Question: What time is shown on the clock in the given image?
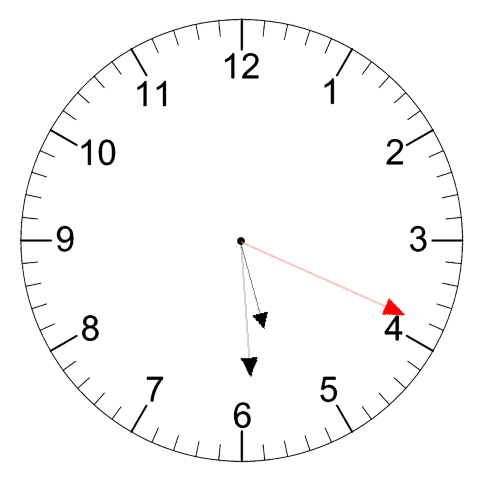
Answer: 05:29:19